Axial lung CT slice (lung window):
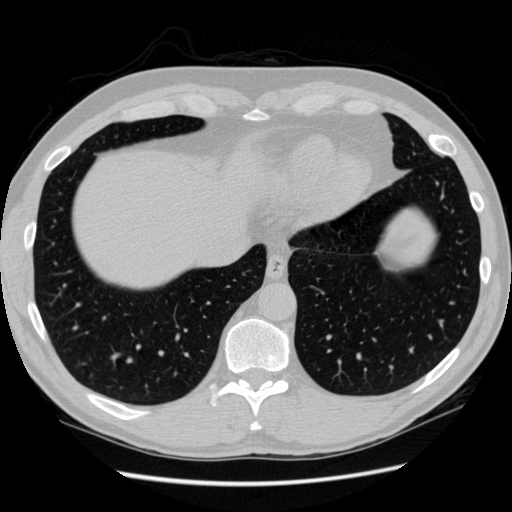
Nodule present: no